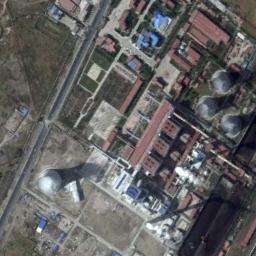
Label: thermal_power_station